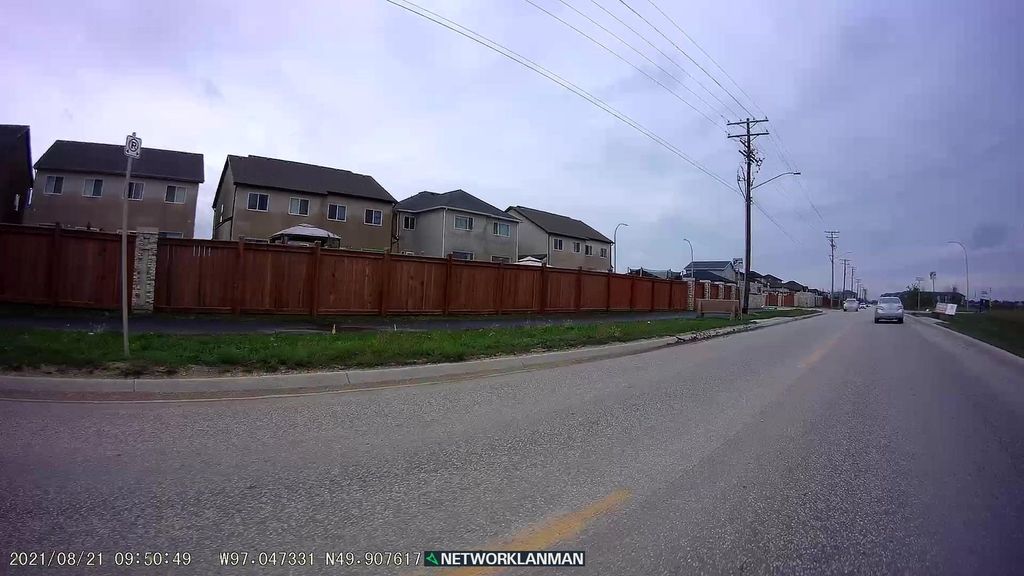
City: winnipeg